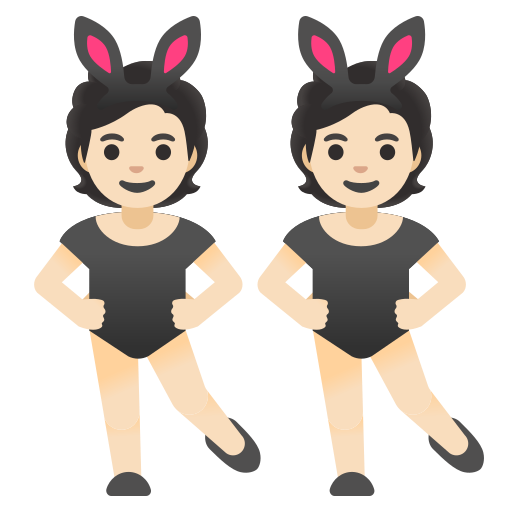
Emoji: 👯🏻